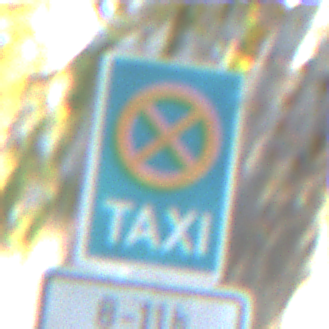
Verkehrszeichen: Taxenstand
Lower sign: ZeitangabenOhneBeschraenkungAufWochentage2
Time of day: Midday
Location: Outdoor (Urban)
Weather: Clear
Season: NotSpecified
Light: Natural